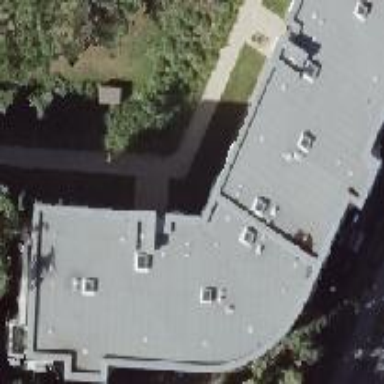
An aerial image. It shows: Apartment building with flat roof.